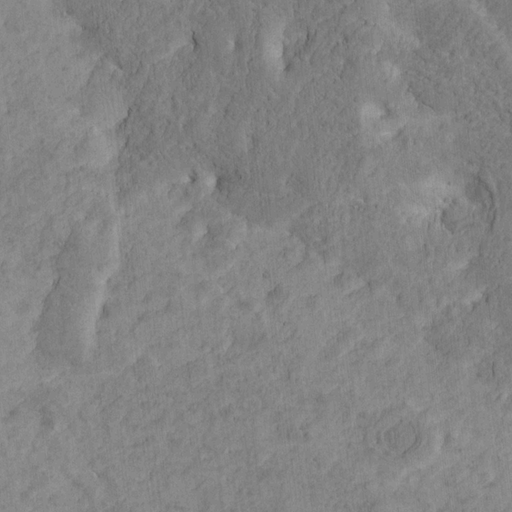
Classes present: Background